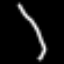
Label: line